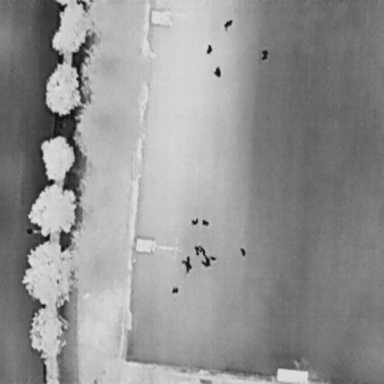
There are 13 People in the infrared image.